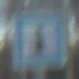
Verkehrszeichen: Informationsstelle
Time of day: SunriseSunset
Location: Outdoor (Nature)
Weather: Clear
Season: Winter
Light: Natural